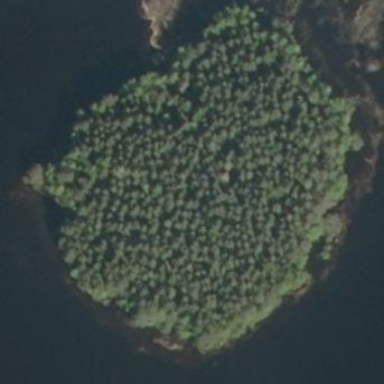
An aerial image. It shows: Image showing island.